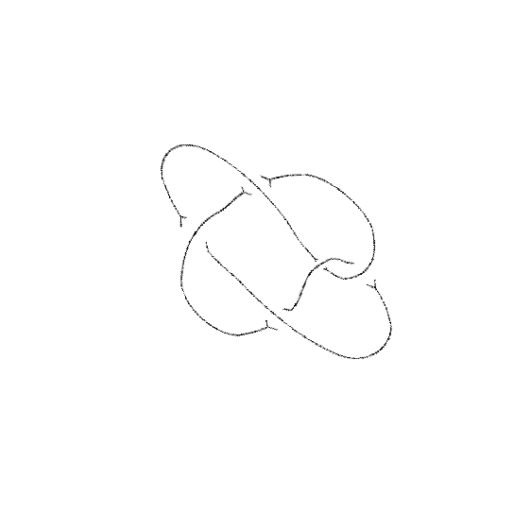
Crossing number: 5